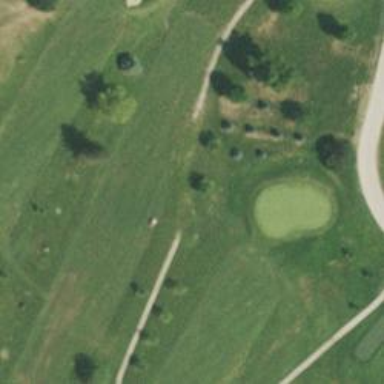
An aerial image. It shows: Golf fairway surrounded by grass.